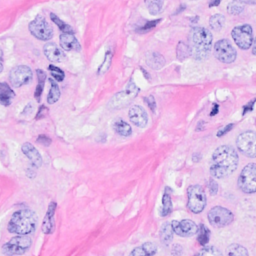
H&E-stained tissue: Breast